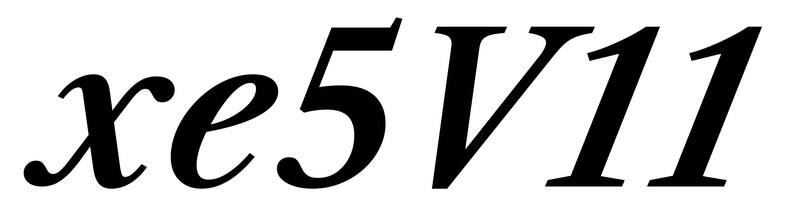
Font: LibreCaslonText-Italic_SemiBold_Italic